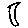
Label: moon